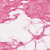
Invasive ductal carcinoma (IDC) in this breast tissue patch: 0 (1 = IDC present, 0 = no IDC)